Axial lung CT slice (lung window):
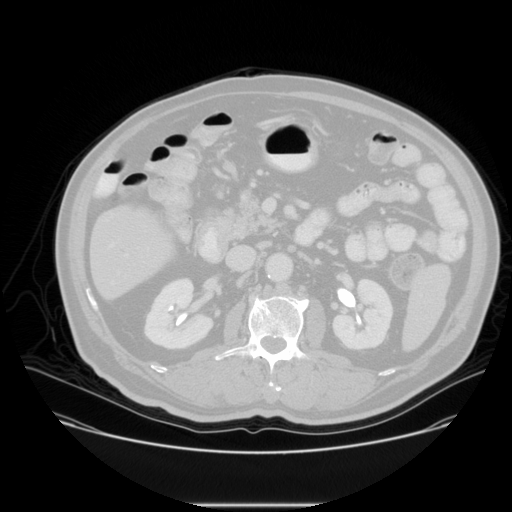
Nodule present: no